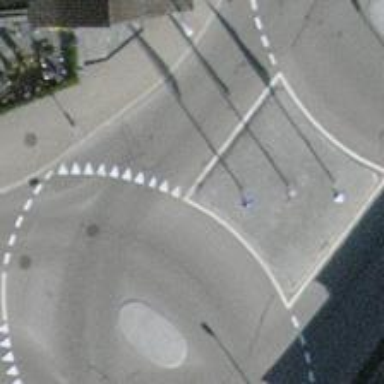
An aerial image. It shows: Tertiary road with asphalt surface.